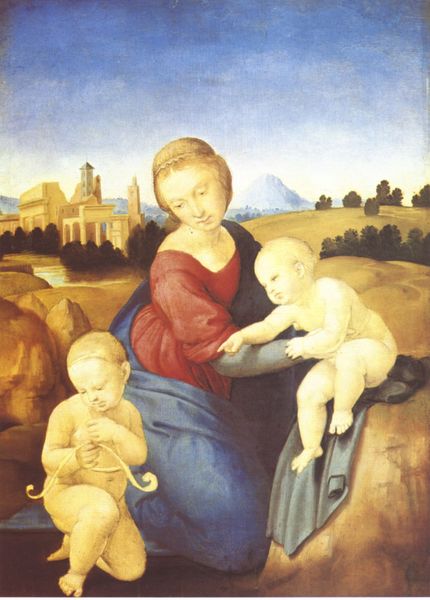
Titel: Madonna Esterházy
Künstler: Raffael
Institution: Budapest, Museum der bildenden Künste
Schlagwörter: berg, blau, gemälde, gestein, himmel, nackt, umhang, bäume, fluss, landschaft, stadt, frau, kleid, gebäude, rot, tuch, wiese, stein, steine, öl, bach, feld, hügel, natur, kind, mutter, kinder, turm, putte, berge, fels, baby, ölgemälde, religion, türme, ruinen, kleinkind, madonne